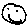
Label: smiley face